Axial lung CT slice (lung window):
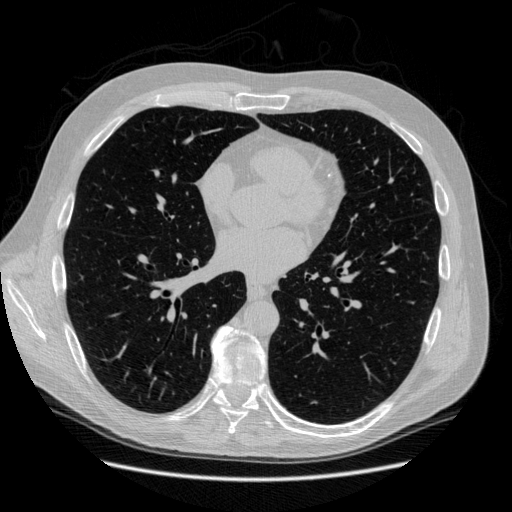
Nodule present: no